Question: I have a strange issue and seems many are having the same on internet. Below picture will define my issue and also my magento version is 1.7

As I have highlighted, LEFT says the category has 16 products, but in actual the Category Products Tab shows 15 products. All my categories are messed up. Please let me know what's going wrong. I've tried disabling the cache, but it didn't worked.
[Edit]
I tried removing one-product from the category, then the number on the left went to 15 and total records 14. So I thought may be a product whose is disabled in there in this category. But when I searched for disabled products none were there.
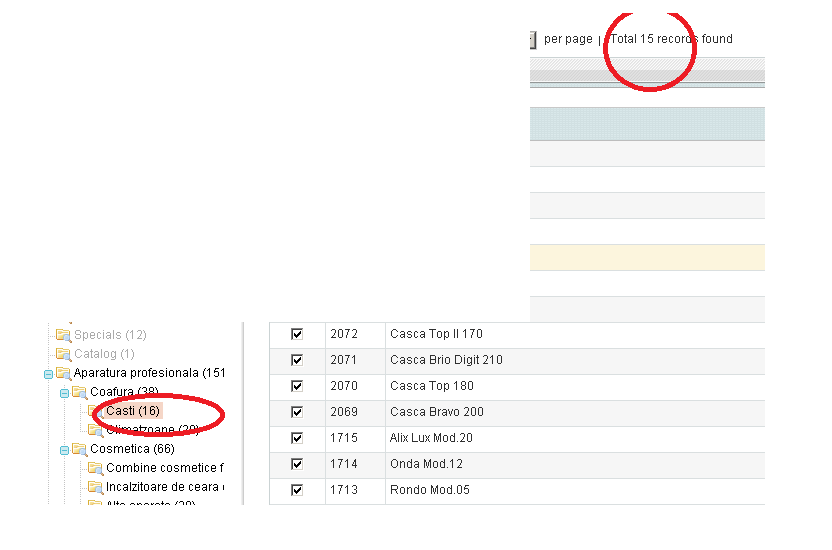
Answer: Hi product count comes from method name loadProductCount which is located at location 'code/core/Mage/Catalog/Model/Resource/Category/Collection.php'
If you will dig in deep this count is coming from a join query between two tables: 'catalog_category_product' and 'catalog_category_entity'
I have fixed this issue by using event observer. you can do the same for time being. And let me know if you find any better solution.
'''
public function deleteCountCategory (Varien_Event_Observer $observer) {
try {
$product = $observer->getEvent()->getProduct();
$productId = $product->getId();
$resource = Mage::getSingleton('core/resource');
$writeConnection = $resource->getConnection('core_write');
$tableName = $resource->getTableName('catalog_category_product');
$query = "DELETE FROM {$tableName} WHERE product_id = ".(int)$productId;
$writeConnection->query($query);
} catch (Exception $e) {
throw $e;
}
return $this;
}
'''
Event used in config.xml
'''
<events>
<catalog_product_delete_after> <!-- identifier of the event we want to catch -->
<observers>
<catalog_product_delete_after_handler> <!-- identifier of the event handler -->
<type>model</type> <!-- class method call type; valid are model, object and singleton -->
<class>countfix/observer</class> <!-- observers class alias -->
<method>deleteCountCategory</method> <!-- observer's method to be called -->
<args></args> <!-- additional arguments passed to observer -->
</catalog_product_delete_after_handler>
</observers>
</catalog_product_delete_after>
</events>
'''